Field crop: tomato
Growth stage: 2
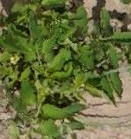
Species: tomato